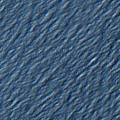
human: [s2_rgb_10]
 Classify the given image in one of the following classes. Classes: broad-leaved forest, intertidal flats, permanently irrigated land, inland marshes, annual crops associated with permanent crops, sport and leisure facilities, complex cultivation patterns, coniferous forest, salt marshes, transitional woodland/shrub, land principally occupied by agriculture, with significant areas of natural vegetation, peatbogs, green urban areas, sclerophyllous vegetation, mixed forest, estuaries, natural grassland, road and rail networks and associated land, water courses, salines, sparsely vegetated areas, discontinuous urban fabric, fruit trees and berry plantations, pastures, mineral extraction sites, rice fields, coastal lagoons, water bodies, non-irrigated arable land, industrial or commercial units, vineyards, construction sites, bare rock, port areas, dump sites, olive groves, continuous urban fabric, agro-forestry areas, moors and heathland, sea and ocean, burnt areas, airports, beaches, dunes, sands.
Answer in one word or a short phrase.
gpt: sea and ocean